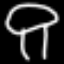
Label: mushroom